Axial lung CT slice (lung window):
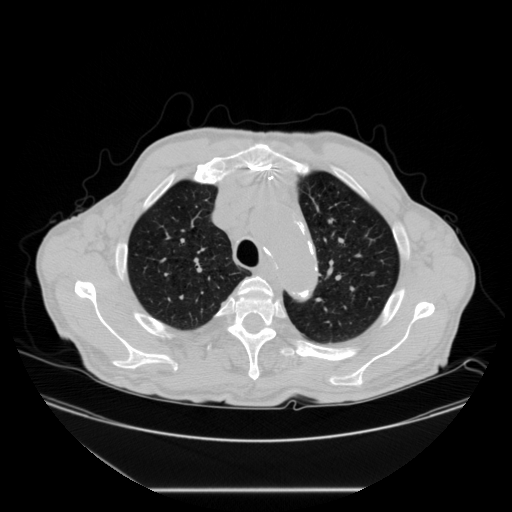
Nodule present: no